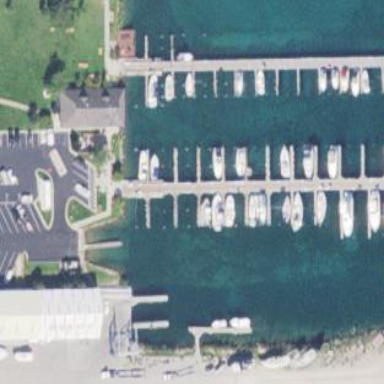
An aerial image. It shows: Marina area for leisure land.